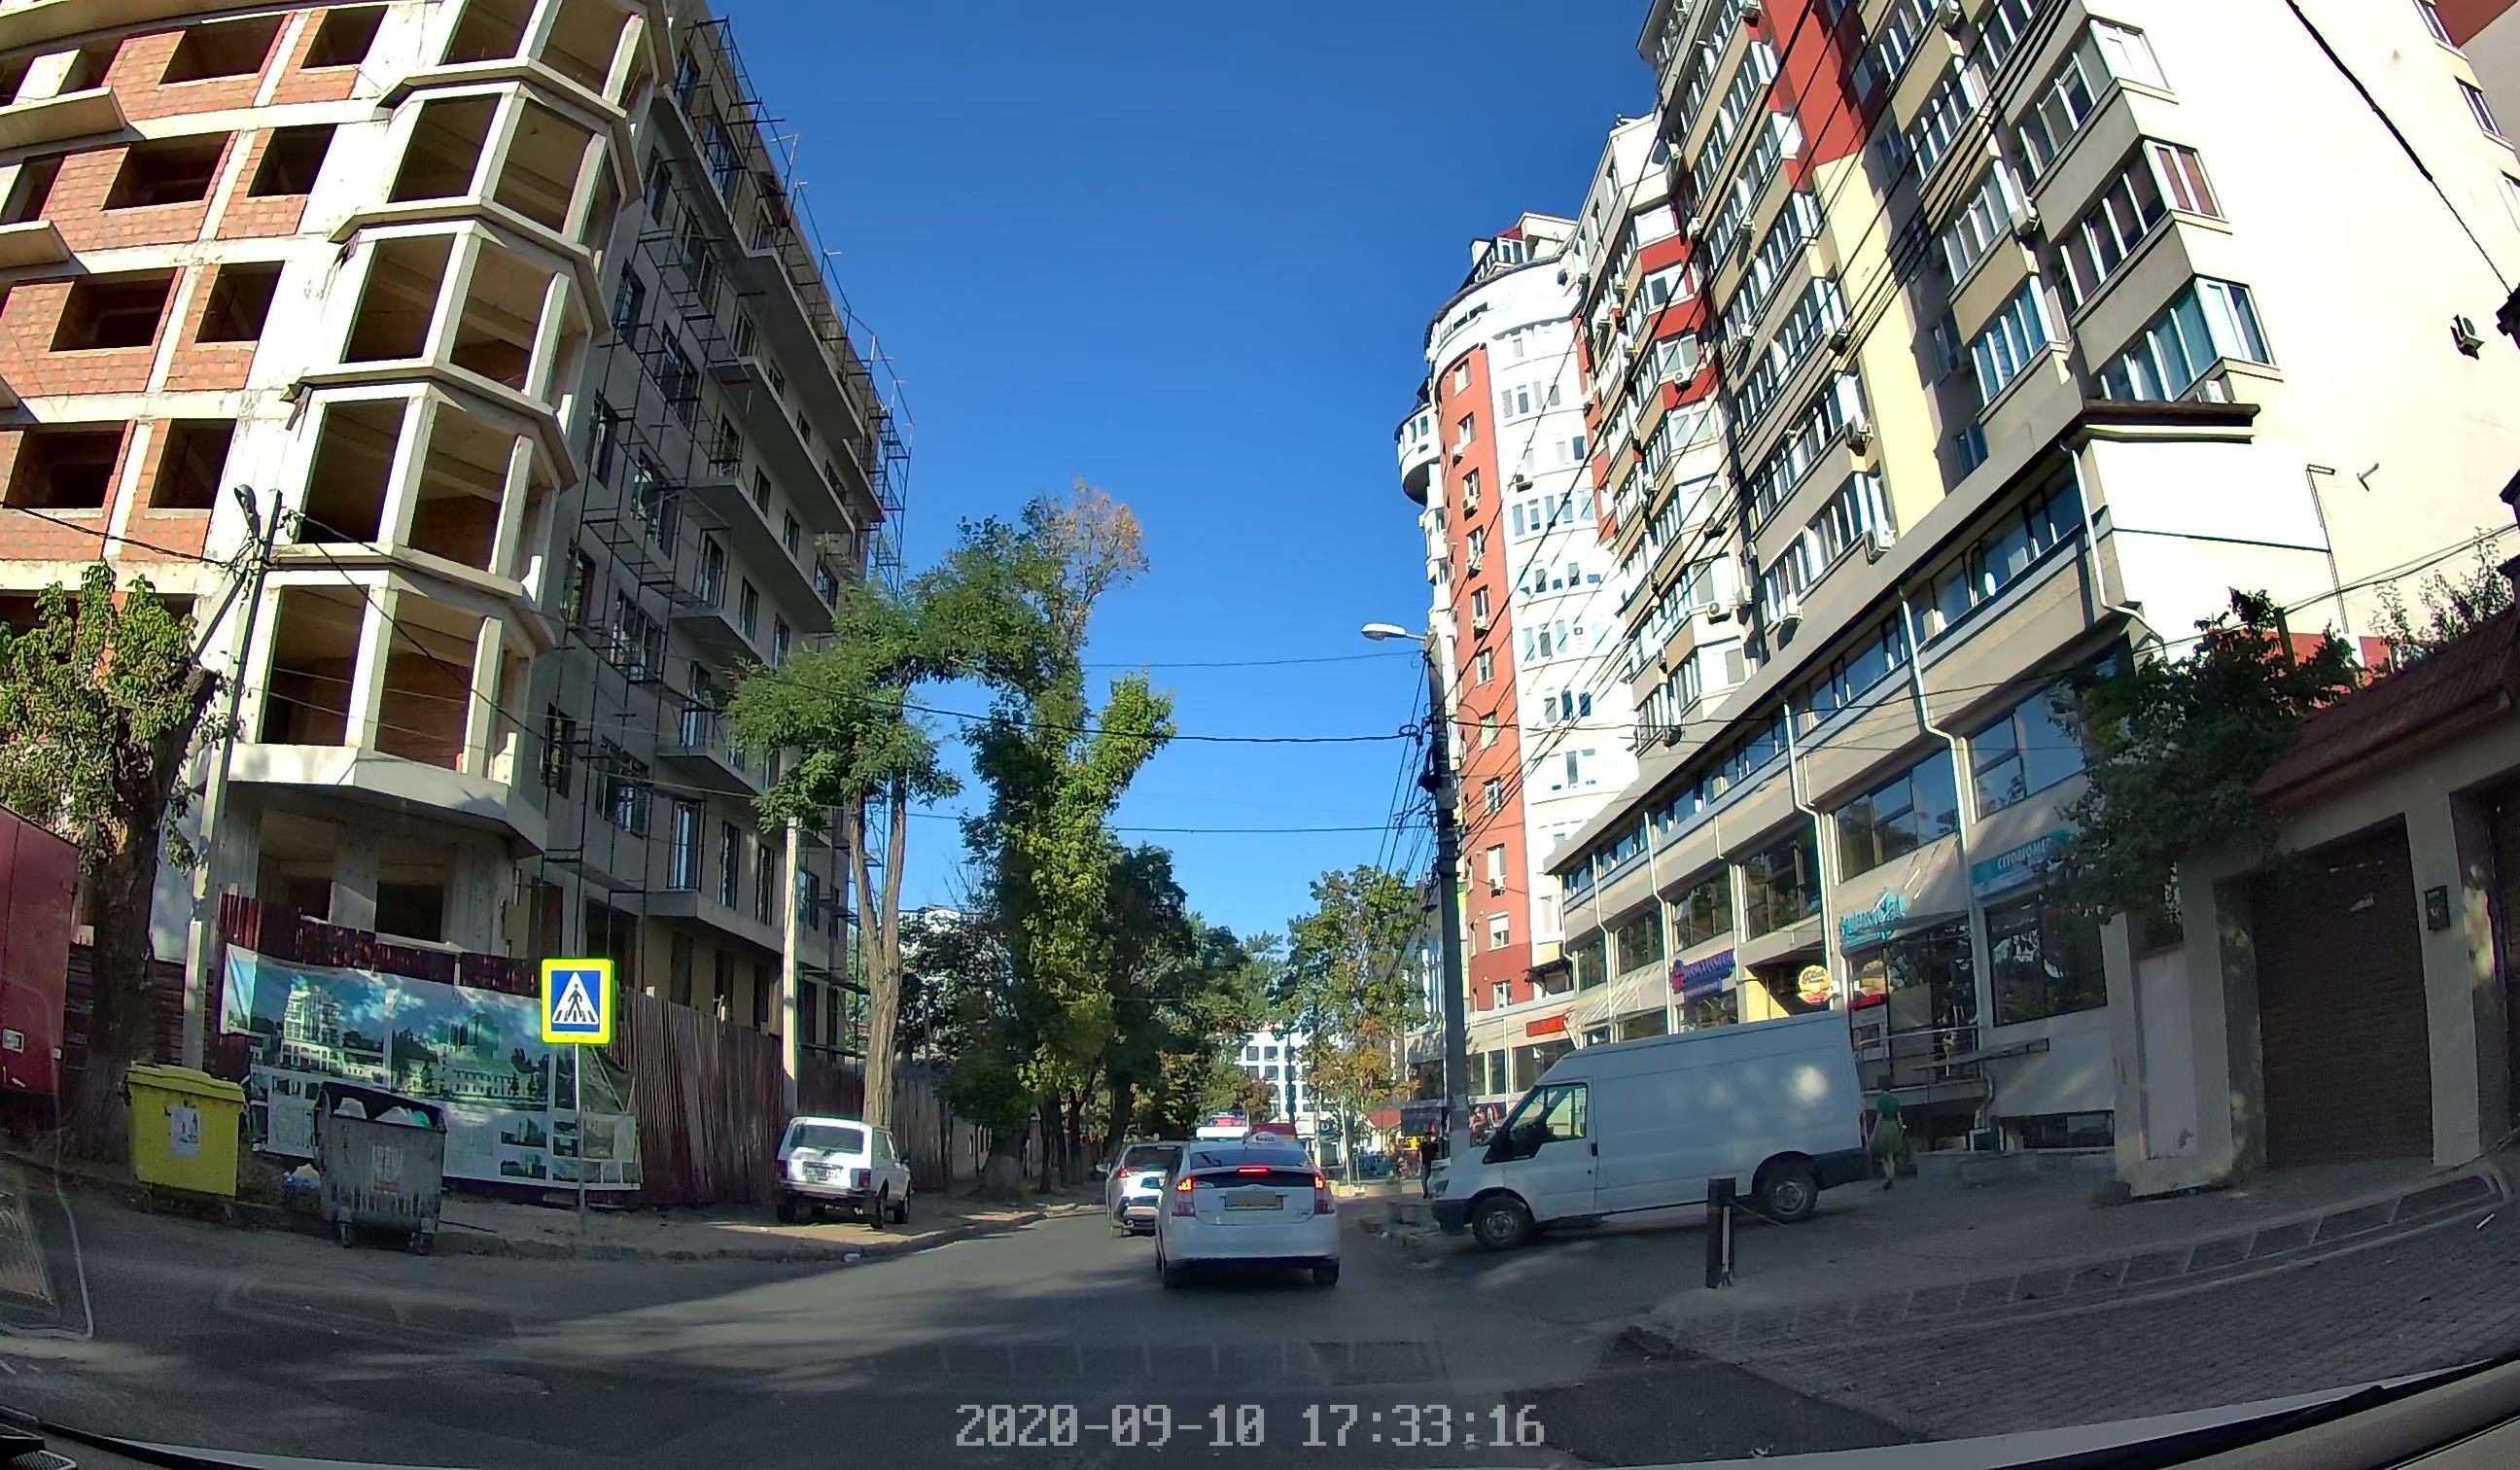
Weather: clear
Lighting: day
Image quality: good
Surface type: driving surface
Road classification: footway
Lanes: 2
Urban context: urban centre
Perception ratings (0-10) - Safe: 4.05, Lively: 9.44, Beautiful: 3.64, Boring: 1.61, Depressing: 4.32, Wealthy: 5.57